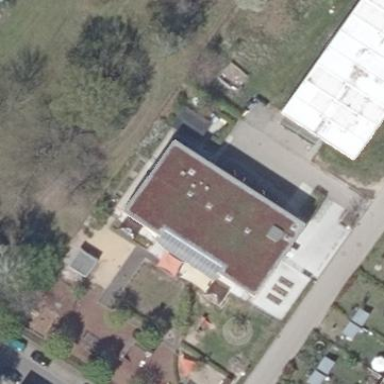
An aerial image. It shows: Kindergarten.